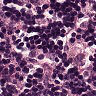
Metastatic tissue present: no